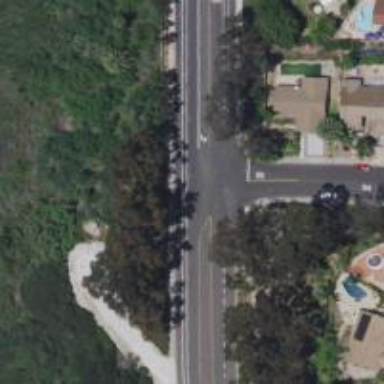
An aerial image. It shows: Road with stop sign.